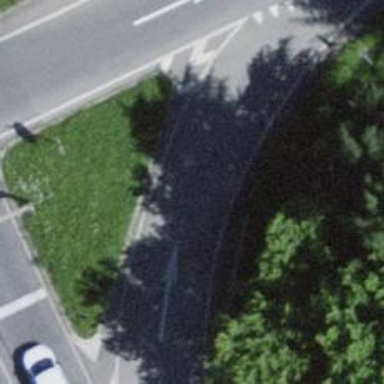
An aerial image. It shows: Trunk link highway.